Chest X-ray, AP view. Patient: 68 years old, sex F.
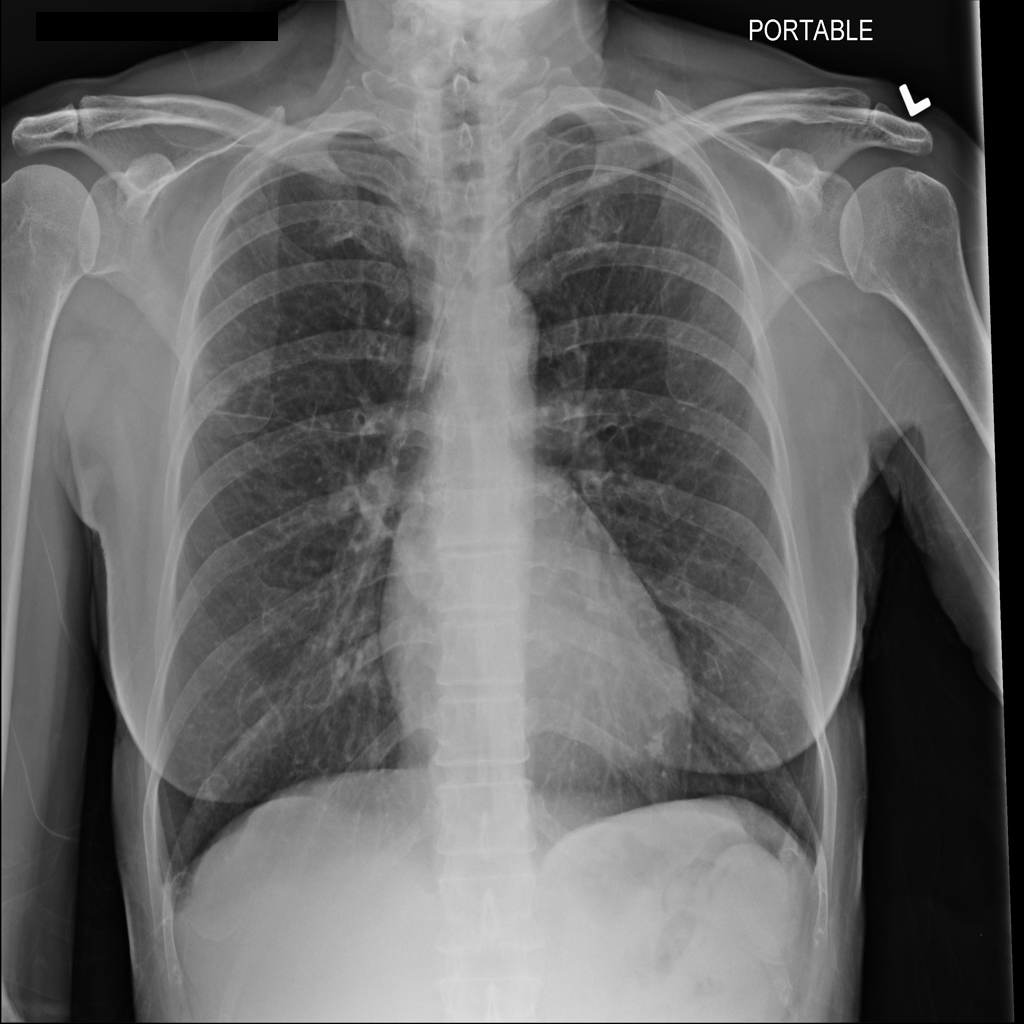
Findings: No Finding